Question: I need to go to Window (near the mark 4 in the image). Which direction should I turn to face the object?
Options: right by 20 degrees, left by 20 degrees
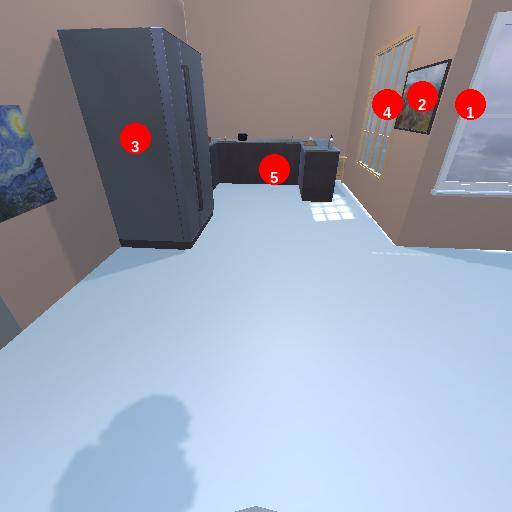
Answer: right by 20 degrees